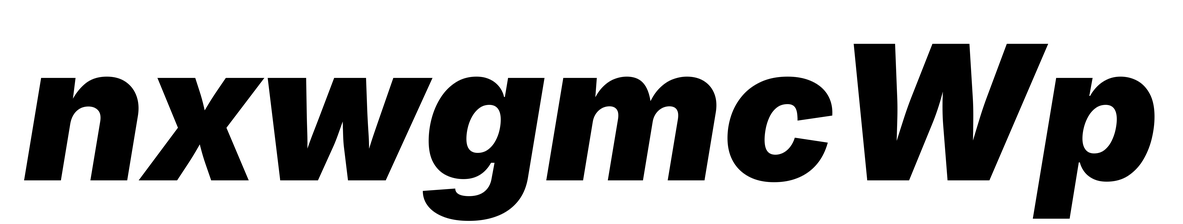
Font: Inter-Italic_Black_Italic